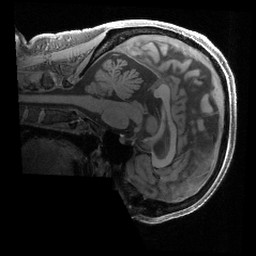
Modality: T1w
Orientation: sagittal
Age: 46
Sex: female
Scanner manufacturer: siemens
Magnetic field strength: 3 T
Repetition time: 2.4 s
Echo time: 0.00241 s